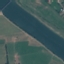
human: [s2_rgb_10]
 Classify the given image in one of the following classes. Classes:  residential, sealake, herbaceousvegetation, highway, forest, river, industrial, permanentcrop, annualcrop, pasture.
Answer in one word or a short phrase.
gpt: River